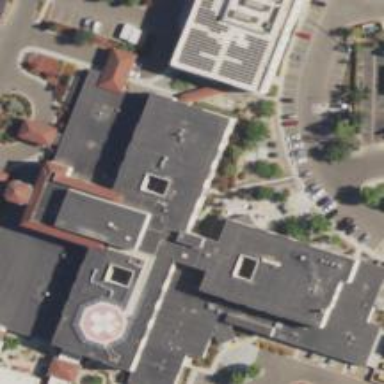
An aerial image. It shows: Healthcare facility identified as hospital.